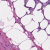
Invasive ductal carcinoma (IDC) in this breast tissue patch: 0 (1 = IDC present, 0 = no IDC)